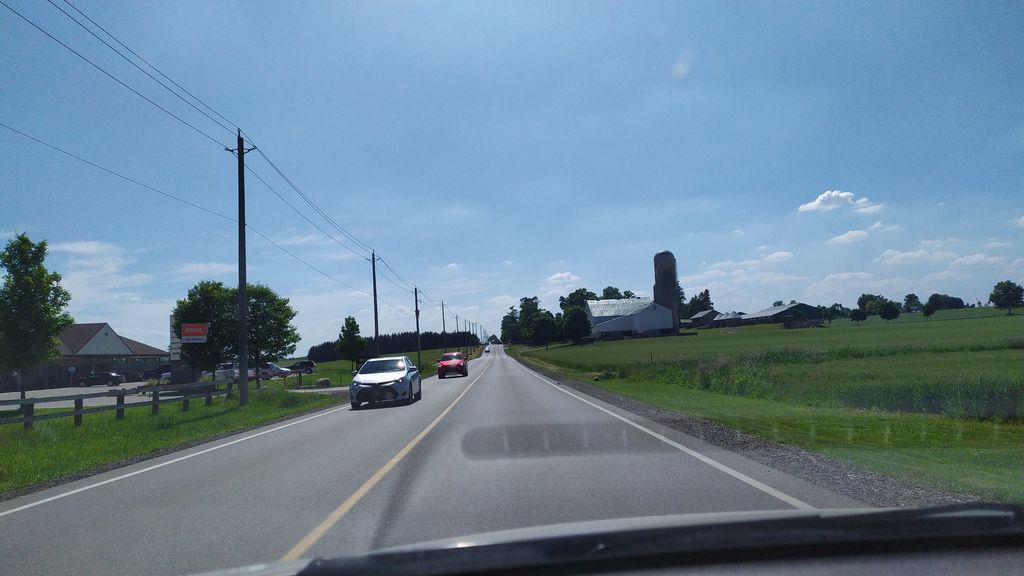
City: kitchener-waterloo